Question: I'm trying to make drag and drop inside a tree widget work to be able to move items around inside that widget. I've managed to make items draggable but when I release the mouse button the item disappears. To narrow it down I've tried the following example (taken from another post here on SO) which has the same issues as my tree widget in Qt 5.4 on Windows 7:
'''
#include <QListWidget>
int main(int argc, char **argv)
{
QApplication a(argc, argv);
QListWidget lw;
for(int i = 1; i < 10; ++i)
lw.addItem(new QListWidgetItem(QString("Item %1").arg(i)));
lw.setDragEnabled(true); // ***
lw.viewport()->setAcceptDrops(true); // ***
lw.setDefaultDropAction(Qt::MoveAction); // ***
lw.setDropIndicatorShown(true); // ***
lw.setDragDropMode(QAbstractItemView::InternalMove);
lw.show();
a.connect(&a, SIGNAL(lastWindowClosed()), &a, SLOT(quit()));
a.exec();
}
'''
When I run this code and drag/drop some items it looks like this:

Why is the dragged item removed? Any ideas of what I'm missing?
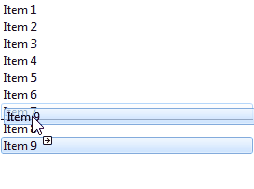
Answer: I have changed one line in your code:
'''
lw.setDefaultDropAction(Qt::TargetMoveAction);
'''
and now it works fine (Qt 5.4.1 Windows 8, Visual Studio 2013).